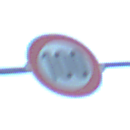
Verkehrszeichen: Geschwindigkeit100
Umgebung: Outdoor, Nature
Tageszeit: MorningAfternoon
Wetter: Clear
Licht: Natural
Jahreszeit: NotSpecified
Kontrast: HighContrast